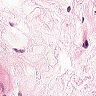
Metastatic tissue present: no